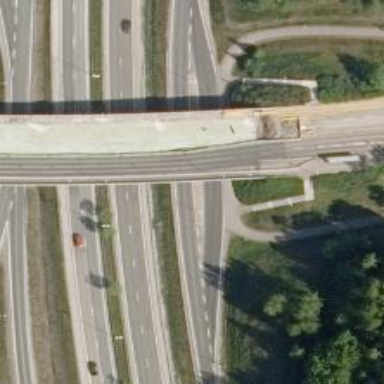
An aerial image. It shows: Asphalt motorway link.